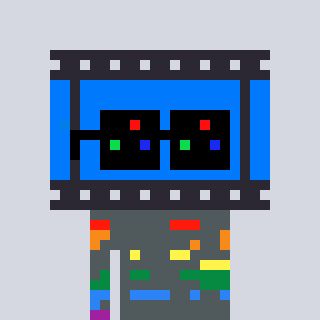
a pixel art character with square black sunglasses, a film strip-shaped head and a foggrey-colored body on a cool background